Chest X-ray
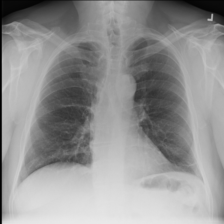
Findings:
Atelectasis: positive
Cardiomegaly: negative
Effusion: negative
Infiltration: negative
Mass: negative
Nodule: negative
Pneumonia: negative
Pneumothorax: negative
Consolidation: negative
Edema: negative
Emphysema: negative
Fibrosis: negative
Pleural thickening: negative
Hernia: negative